Question: I'm overriding DbContext.SaveChanges() in order to implement database auditing within my application.
My DbContext class looks like this:
'''
public override int SaveChanges()
{
throw new InvalidOperationException("User Id must be provided for auditing purposes.");
}
public int SaveChanges(bool suppressAudit)
{
if (suppressAudit)
return base.SaveChanges();
else
throw new InvalidOperationException("User Id must be provided for auditing purposes.");
}
public int SaveChanges(int userId)
{
foreach(var entity in ChangeTracker.Entries().Where(p=>p.State == EntityState.Added || p.State == EntityState.Deleted || p.State == EntityState.Modified))
{
foreach(var auditEntry in GetAuditRecordsForChange(entity,userId))
{
Audit.Add(auditEntry);
}
}
return base.SaveChanges();
}
'''
and during "normal" operation of my application it seems to be working perfectly fine (at least, so far).
However, the problem comes when I want to recreate my database using an initializer, which looks like this:
'''
public class ABS4Initializer : DropCreateDatabaseAlways<MyContext>
{
protected override void Seed(MyContext context)
{
var users = BuildUserData();
users.ForEach(u => context.Users.AddOrUpdate(u));
context.SaveChanges(true);
}
}
'''
Despite me using the 'context.SaveChanges(true)' call in the seed, something, somewhere, is calling 'context.SaveChanges()' (and as such, the expected exception is thrown)
I suspect it surrounds the creation of the database / tables, but I can't find out where.
Sticking a break point on 'SaveChanges' just shows that "External Code" is making the call:

I'm assuming I've missed some override somewhere, or something even simpler/stupider.
Any clues?
(For reference, I'm trying to implement something similar to that shown as the top-voted answer on this question: <URL>
As requested in the comments, here is a FULL dbContext class that produces the same result:
'''
public class DemoContext : DbContext
{
public DemoContext() : base("DemoContext")
{
}
public DbSet<User> Users { get; set; }
public DbSet<AuditLog> Audit { get; set; }
public override int SaveChanges()
{
throw new InvalidOperationException("User Id must be provided for auditing purposes.");
}
public int SaveChanges(bool suppressAudit)
{
if (suppressAudit)
return base.SaveChanges();
else
throw new InvalidOperationException("User Id must be provided for auditing purposes.");
}
public int SaveChanges(int userId)
{
foreach (var entity in ChangeTracker.Entries().Where(p => p.State == EntityState.Added || p.State == EntityState.Deleted || p.State == EntityState.Modified))
{
foreach (var auditEntry in GetAuditRecordsForChange(entity, userId))
{
Audit.Add(auditEntry);
}
}
return base.SaveChanges();
}
private List<AuditLog> GetAuditRecordsForChange(DbEntityEntry dbEntity, int userId)
{
return new List<AuditLog>();
}
}
'''
'''
<entityFramework>
<contexts>
<context type="DAL.DAL.DemoContext, DAL">
<databaseInitializer type="DAL.DAL.ABS4Initializer, DAL"/>
</context>
</contexts>
<defaultConnectionFactory type="System.Data.Entity.Infrastructure.LocalDbConnectionFactory, EntityFramework">
<parameters>
<parameter value="mssqllocaldb" />
</parameters>
</defaultConnectionFactory>
<providers>
<provider invariantName="System.Data.SqlClient" type="System.Data.Entity.SqlServer.SqlProviderServices, EntityFramework.SqlServer" />
</providers>
</entityFramework>
'''
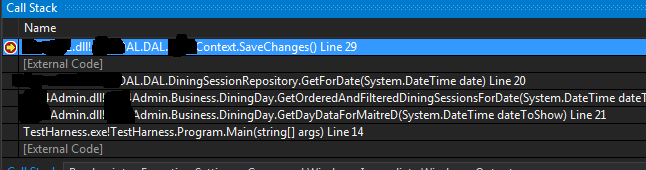
Answer: The DropCreateDatabaseAlways() class in Entity Framework has the following virtual method <URL>, if you download the EF source code you will find the implementation is something like this:
'''
public virtual void InitializeDatabase(TContext context)
{
Check.NotNull(context, "context");
context.Database.Delete();
context.Database.Create(DatabaseExistenceState.DoesNotExist);
Seed(context);
context.SaveChanges();
}
'''
You'll need to override with something like this:
'''
public override void InitializeDatabase(ABSContext context)
{
if (context != null)
{
if (context.Database.Exists())
{
context.Database.Delete();
}
context.Database.Create();
Seed(context);
context.SaveChanges(true);
}
else
throw new ArgumentNullException();
}
'''